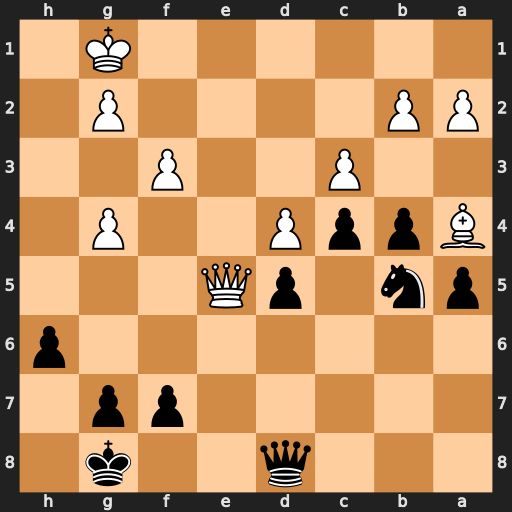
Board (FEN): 3q2k1/5pp1/7p/pn1pQ3/BppP2P1/2P2P2/PP4P1/6K1
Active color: b
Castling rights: -
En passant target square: -
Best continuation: bxc3 bxc3 Nxc3